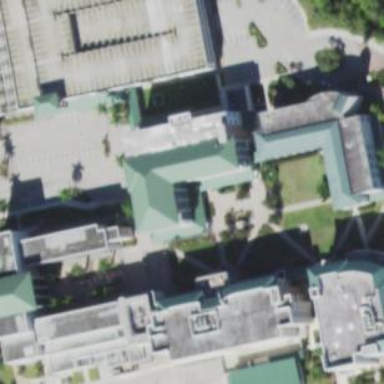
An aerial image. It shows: View of university building.